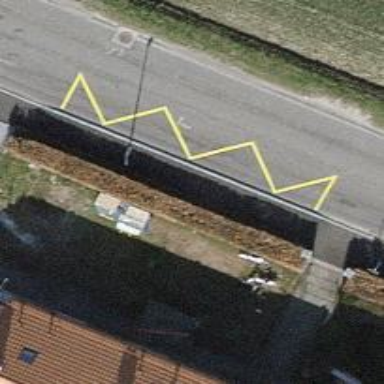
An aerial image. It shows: Bus stop with platform for public transport.